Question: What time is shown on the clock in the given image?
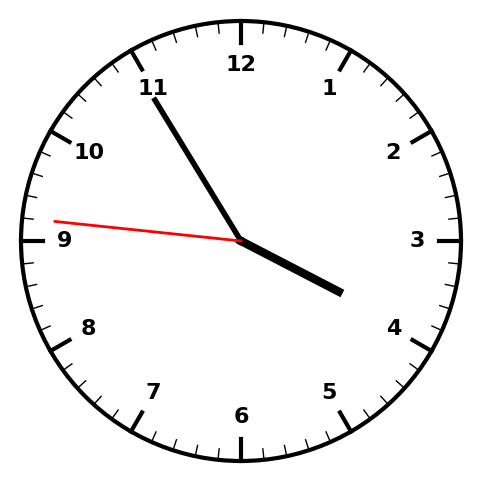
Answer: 03:54:46